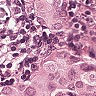
Metastatic tissue present: yes